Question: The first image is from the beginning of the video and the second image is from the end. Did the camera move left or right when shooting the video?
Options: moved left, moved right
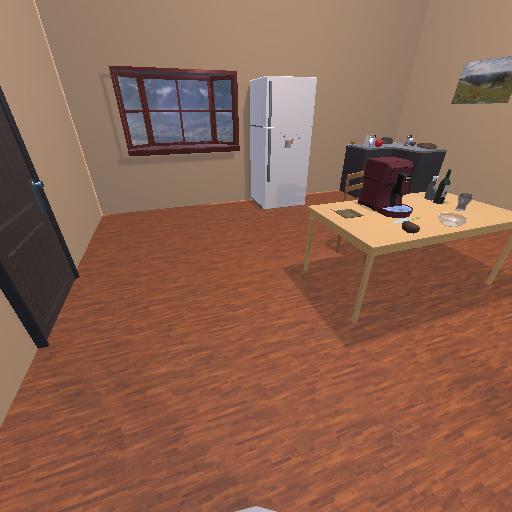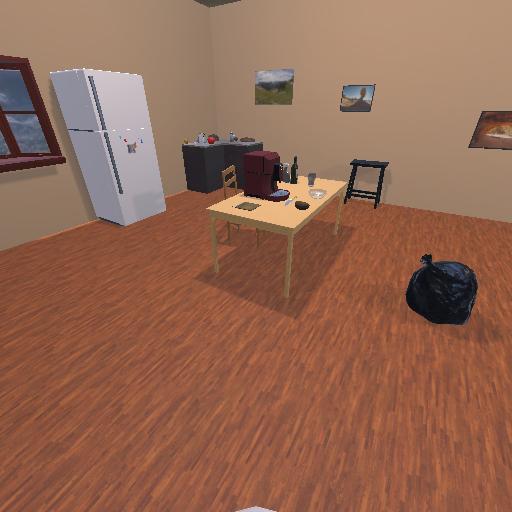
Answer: moved left